Field crop: maize
Growth stage: 2
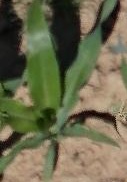
Species: maize